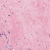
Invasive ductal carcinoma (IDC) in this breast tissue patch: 1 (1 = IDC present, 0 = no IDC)